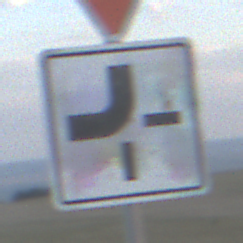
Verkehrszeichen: VerlaufVorfahrtsstrasse2
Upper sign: VorfahrtGewaehren
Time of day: SunriseSunset
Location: Outdoor (Nature)
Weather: PartlyCloudy
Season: NotSpecified
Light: Natural